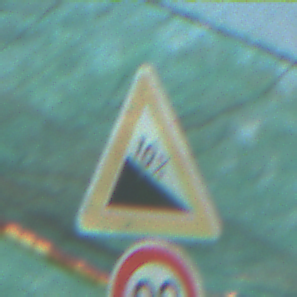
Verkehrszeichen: Gefaelle10
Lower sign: Geschwindigkeit90
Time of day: MorningAfternoon
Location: Roofed (Special)
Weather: PartlyCloudy
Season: NotSpecified
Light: Natural